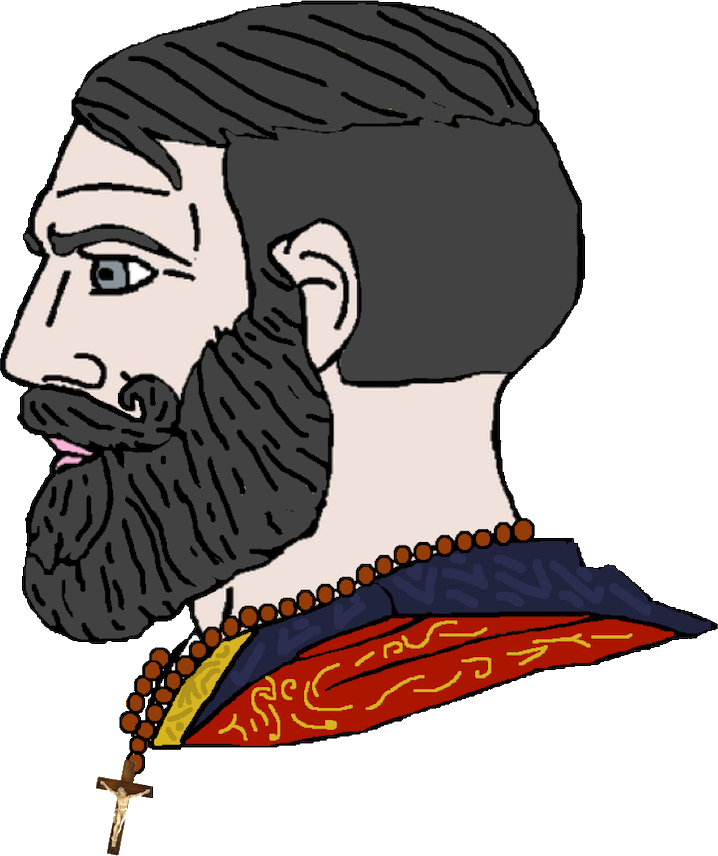
Label: 4_Yes_Chad